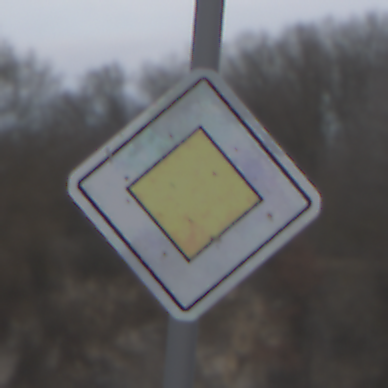
Verkehrszeichen: Vorfahrtsstrasse
Umgebung: Outdoor, Suburban
Tageszeit: MorningAfternoon
Wetter: Overcast
Licht: Natural
Jahreszeit: NotSpecified
Kontrast: LowContrast